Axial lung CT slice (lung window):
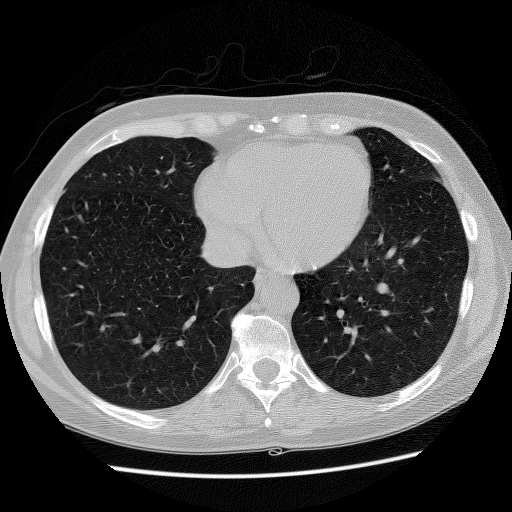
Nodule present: no